Chest X-ray. View position: PA
Patient age: 51
Patient sex: F
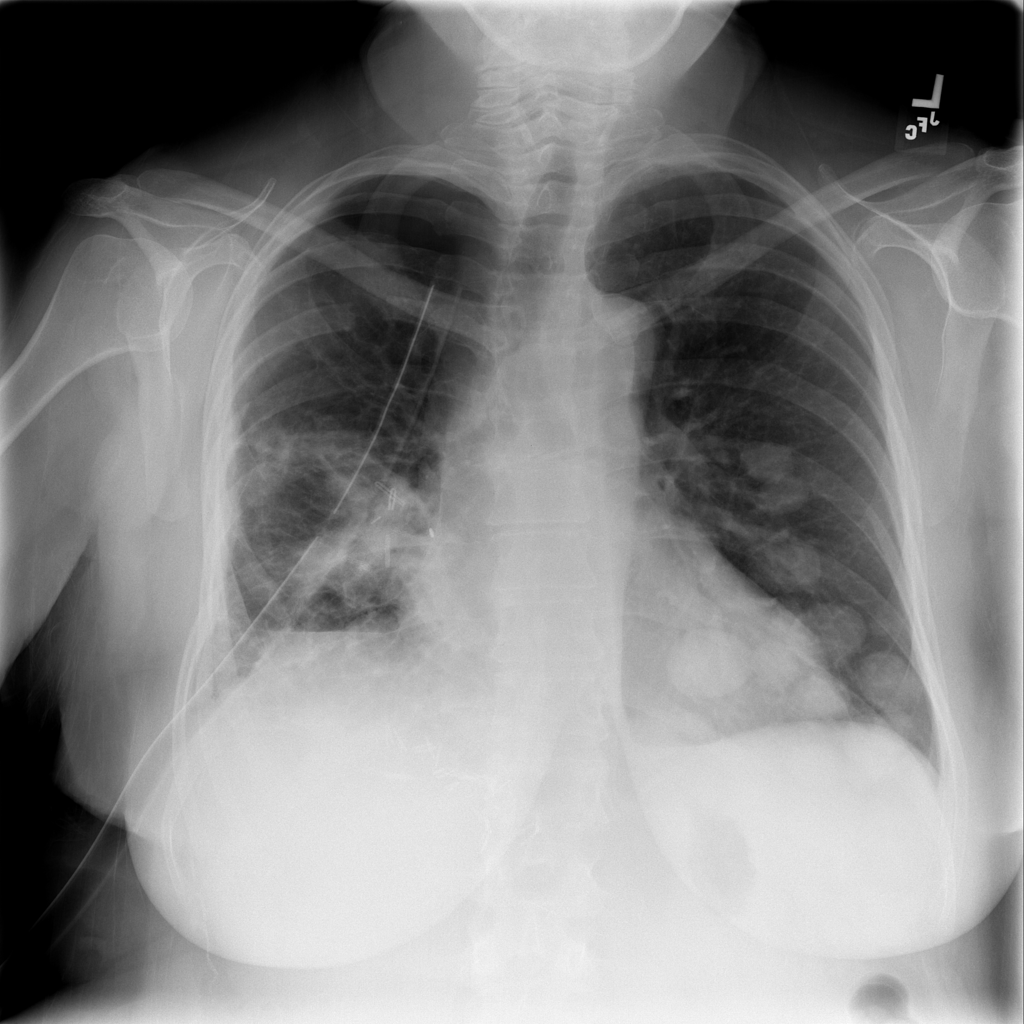
Finding: Pneumothorax